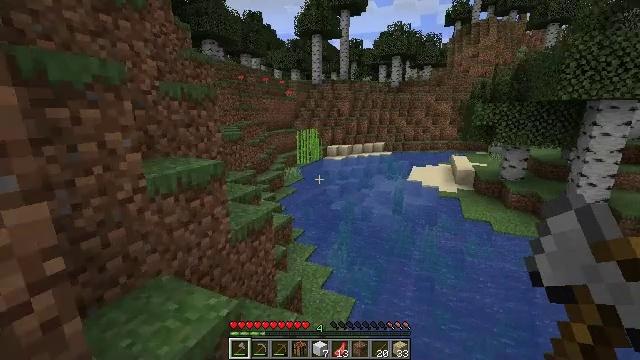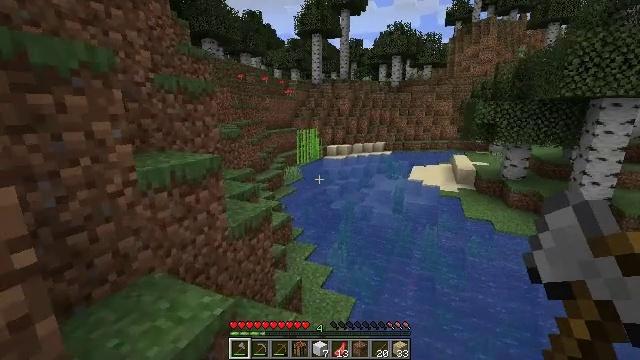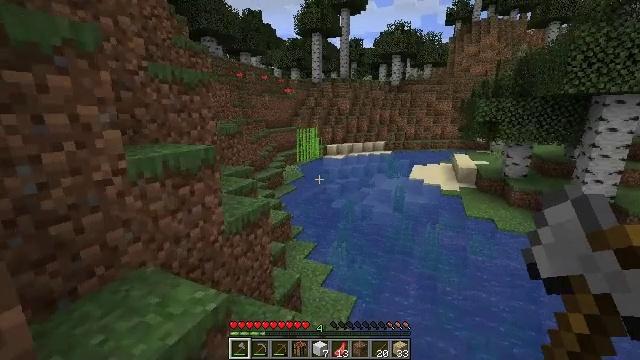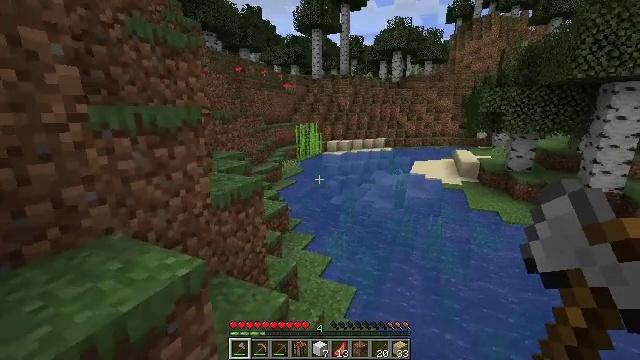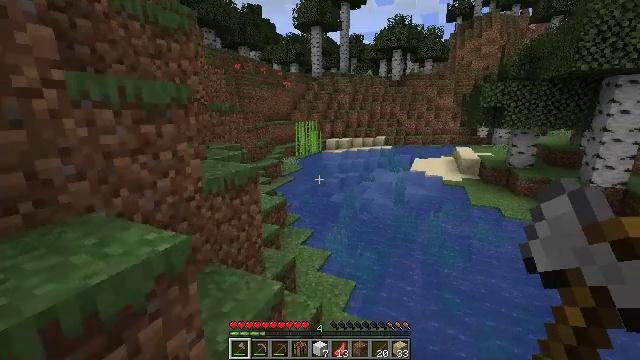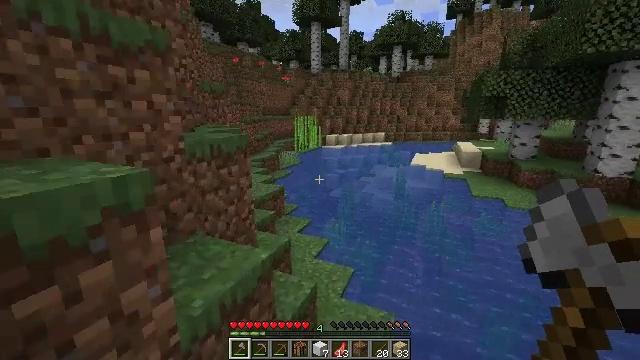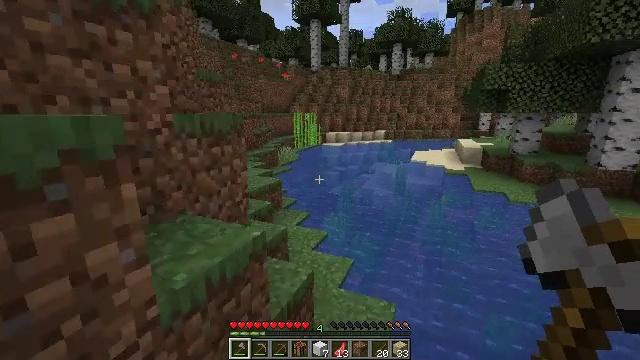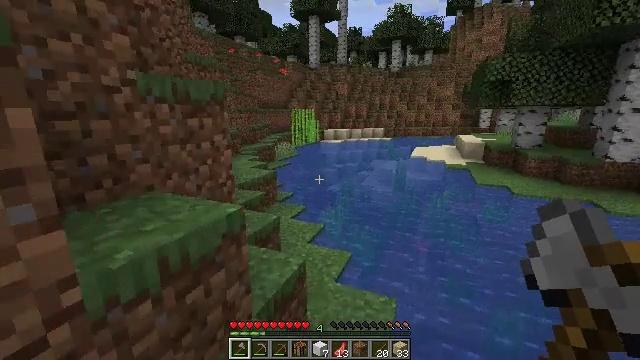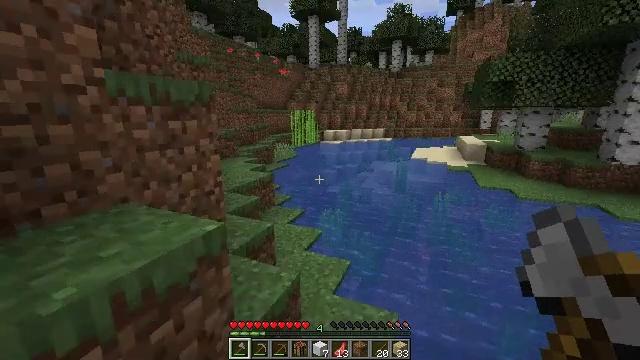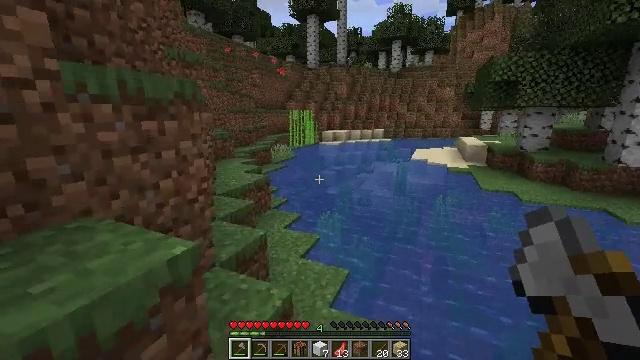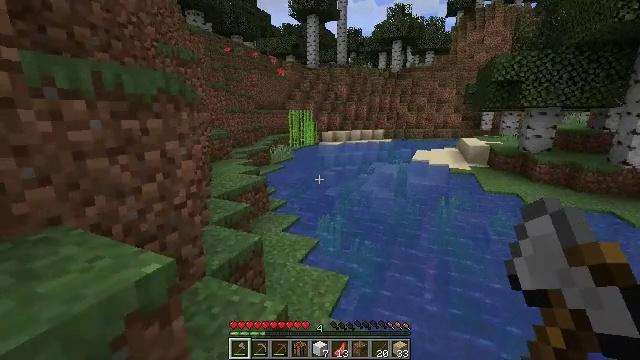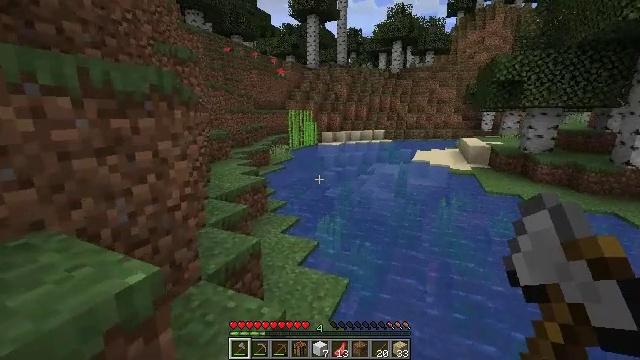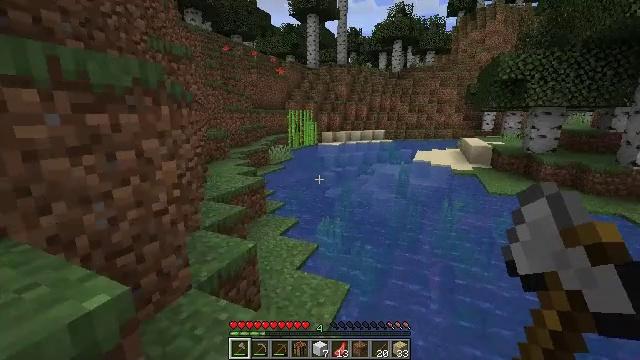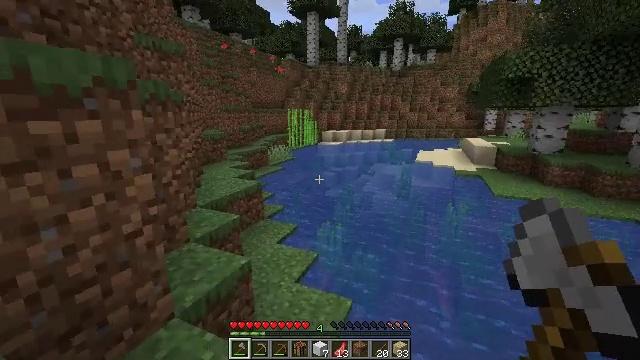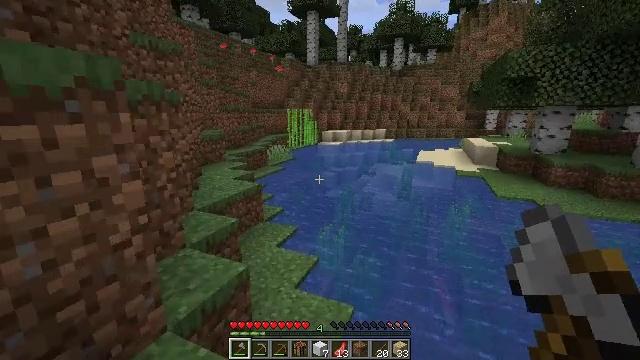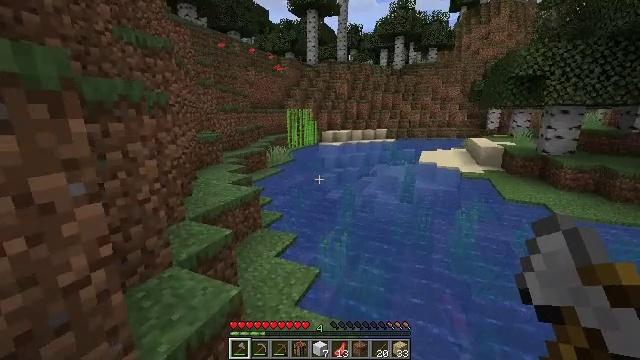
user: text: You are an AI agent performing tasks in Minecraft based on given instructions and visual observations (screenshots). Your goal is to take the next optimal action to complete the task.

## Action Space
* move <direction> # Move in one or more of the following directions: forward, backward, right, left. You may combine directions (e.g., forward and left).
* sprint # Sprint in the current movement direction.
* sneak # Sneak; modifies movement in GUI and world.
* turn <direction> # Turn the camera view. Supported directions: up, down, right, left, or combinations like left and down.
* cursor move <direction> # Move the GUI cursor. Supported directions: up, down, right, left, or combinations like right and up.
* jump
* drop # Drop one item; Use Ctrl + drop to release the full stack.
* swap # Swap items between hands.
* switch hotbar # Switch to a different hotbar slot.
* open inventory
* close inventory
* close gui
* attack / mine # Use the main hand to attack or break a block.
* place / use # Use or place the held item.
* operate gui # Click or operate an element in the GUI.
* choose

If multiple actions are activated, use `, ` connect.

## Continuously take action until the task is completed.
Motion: motion action
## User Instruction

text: Cut down the sugar cane stalks.
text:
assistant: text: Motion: move forward
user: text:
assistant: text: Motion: move forward
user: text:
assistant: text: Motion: move forward
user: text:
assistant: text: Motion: move forward
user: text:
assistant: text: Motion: move forward
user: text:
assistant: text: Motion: move forward
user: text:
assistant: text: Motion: move forward
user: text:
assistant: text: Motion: move forward
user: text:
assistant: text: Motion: move forward
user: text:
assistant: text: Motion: move forward
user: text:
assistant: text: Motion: move forward
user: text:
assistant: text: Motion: move forward
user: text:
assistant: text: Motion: move forward
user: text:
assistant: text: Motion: move forward
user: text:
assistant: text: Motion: move forward
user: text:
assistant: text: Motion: move forward
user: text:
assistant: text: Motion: move forward
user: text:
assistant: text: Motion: move forward, turn left and up
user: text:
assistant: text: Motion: move forward, turn left and up
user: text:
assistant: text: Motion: move forward, turn left and up
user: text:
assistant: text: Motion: move forward
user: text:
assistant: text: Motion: move forward
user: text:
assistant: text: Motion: move forward
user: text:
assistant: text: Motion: move forward, turn up
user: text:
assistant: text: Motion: move forward, turn left and up
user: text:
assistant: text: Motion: move forward, turn left and up
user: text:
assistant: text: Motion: move forward, turn left and up
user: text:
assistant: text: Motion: move forward, turn left and up
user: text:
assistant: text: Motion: move forward
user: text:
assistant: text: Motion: move forward, turn left